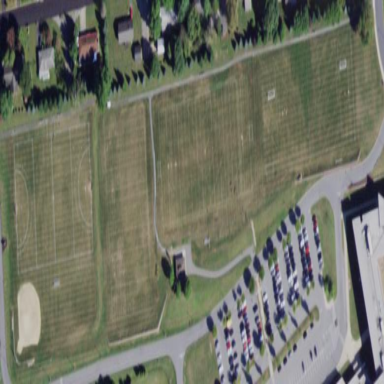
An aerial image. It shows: Recreation ground.